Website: crate-barrel
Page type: billing-address
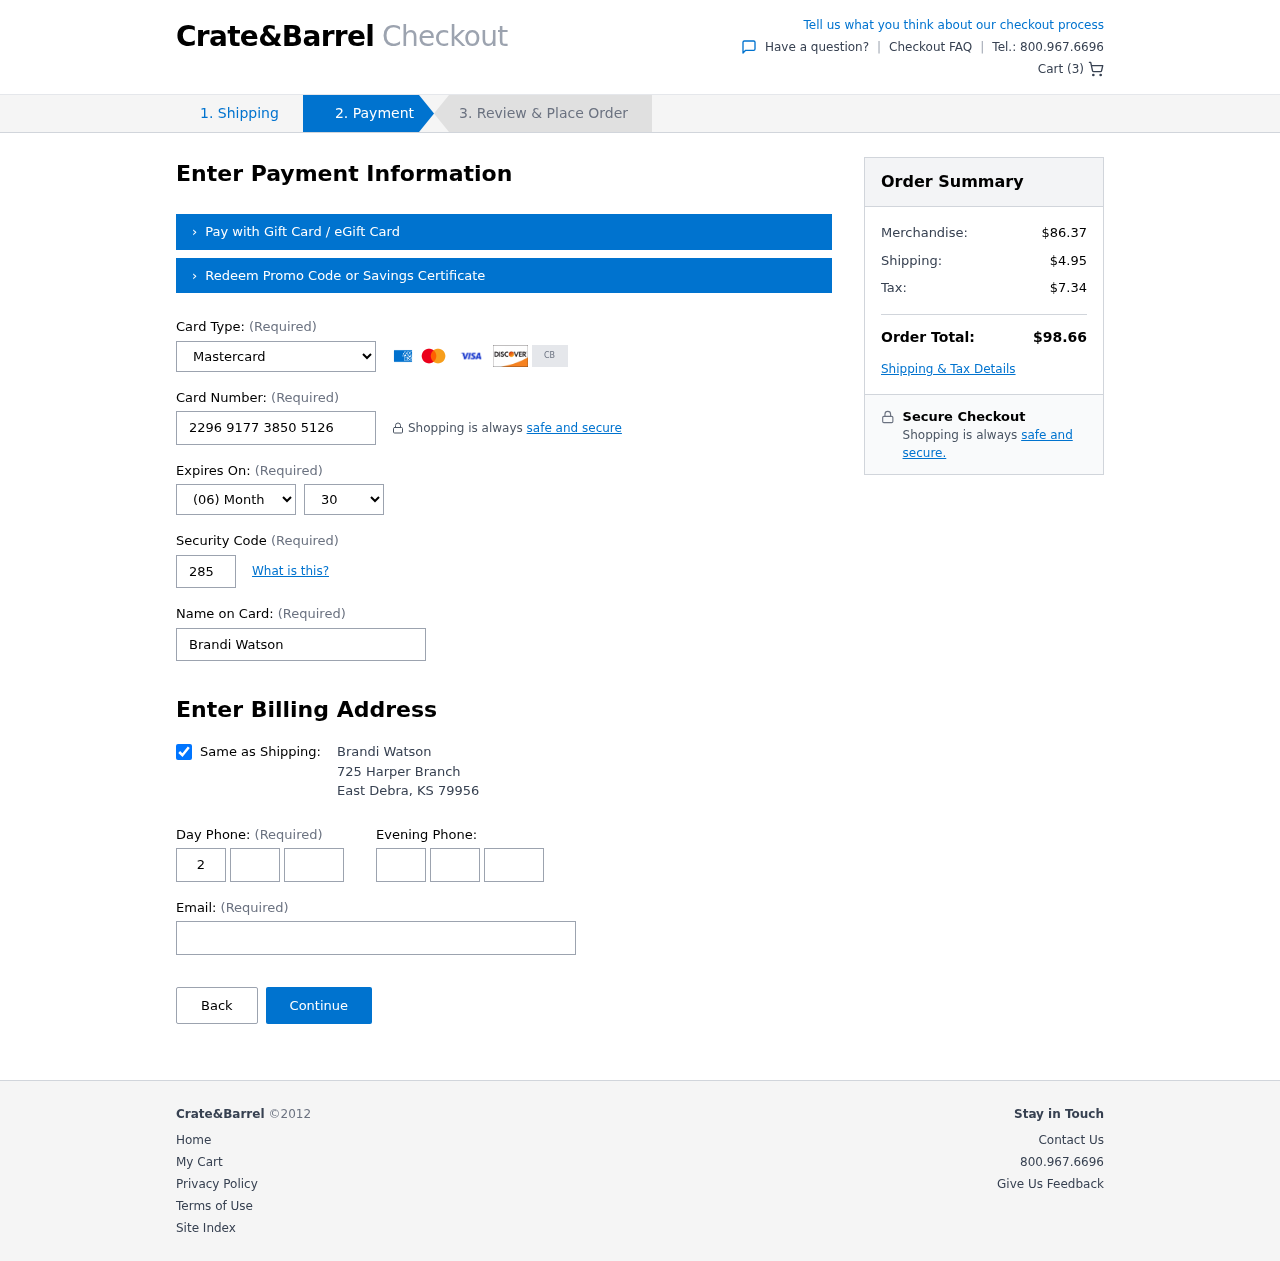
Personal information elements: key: PII_CARD_CVV
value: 285
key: PII_CARD_EXPIRY_MONTH
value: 06
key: PII_CARD_EXPIRY_YEAR
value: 30
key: PII_CARD_NUMBER
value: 2296 9177 3850 5126
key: PII_CARD_TYPE
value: Mastercard
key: PII_CITY
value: East Debra
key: PII_EMAIL
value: bwatson@gmail.com
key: PII_FULLNAME
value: Brandi Watson
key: PII_PHONE_ALT_AREA
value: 247
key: PII_PHONE_ALT_PREFIX
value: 990
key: PII_PHONE_ALT_SUFFIX
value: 3827
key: PII_PHONE_AREA
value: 279
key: PII_PHONE_PREFIX
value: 355
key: PII_PHONE_SUFFIX
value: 7218
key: PII_POSTCODE
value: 79956
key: PII_STATE_ABBR
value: KS
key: PII_STREET
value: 725 Harper Branch
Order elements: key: ORDER_NUM_ITEMS
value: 3
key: ORDER_SUBTOTAL
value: $86.37
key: ORDER_SHIPPING_COST
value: $4.95
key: ORDER_TAX
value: $7.34
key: ORDER_TOTAL
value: $98.66